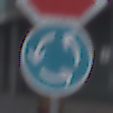
Verkehrszeichen: Kreisverkehr
Zusatzzeichen oben: Stop
Umgebung: Outdoor, Urban
Tageszeit: MorningAfternoon
Wetter: Overcast
Licht: Natural
Jahreszeit: NotSpecified
Kontrast: LowContrast